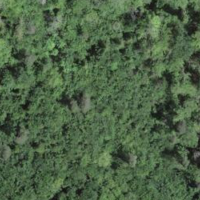
EUNIS habitat code: 41
Species observed at this site:
Hippocrepis emerus